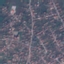
Label: Residential